Question: I try to set my main tile with the templatew TileWide310x150SmallImageAndText02. I had a look at the sample code and took this out of it:
'''
ITileSquare310x310SmallImagesAndTextList04 tileContent =
TileContentFactory.CreateTileSquare310x310SmallImagesAndTextList04();
tileContent.Image1.Src = "ms-appx:///Assets/Logo.png";
tileContent.TextHeading1.Text = "Cashflow";
tileContent.TextWrap1.Text = "Income: 500";
tileContent.TextWrap2.Text = "Spending: 400";
tileContent.TextWrap3.Text = "Earnings: 200";
// Create a notification for the Wide310x150 tile using one of the available templates for the size.
ITileWide310x150SmallImageAndText02 wide310x150Content =
TileContentFactory.CreateTileWide310x150SmallImageAndText02();
wide310x150Content.Image.Src = "ms-appx:///Assets/Logo.png";
wide310x150Content.TextHeading.Text = "Cashflow";
wide310x150Content.TextBody1.Text = "Income: 500";
wide310x150Content.TextBody2.Text = "Spending: 400";
wide310x150Content.TextBody3.Text = "Earnings: 200";
// Create a notification for the Square150x150 tile using one of the available templates for the size.
ITileSquare150x150PeekImageAndText01 square150x150Content =
TileContentFactory.CreateTileSquare150x150PeekImageAndText01();
square150x150Content.Image.Src = "ms-appx:///Assets/Logo.png";
square150x150Content.TextHeading.Text = "Cashflow";
square150x150Content.TextBody1.Text = "Income: 500";
square150x150Content.TextBody2.Text = "Spending: 300";
square150x150Content.TextBody3.Text = "Earnings: 200";
// Attach the Square150x150 template to the Wide310x150 template.
wide310x150Content.Square150x150Content = square150x150Content;
// Attach the Wide310x150 template to the Square310x310 template.
tileContent.Wide310x150Content = wide310x150Content;
// Send the notification to the application? tile.
TileUpdateManager.CreateTileUpdaterForApplication().Update(tileContent.CreateNotification());
'''
This will show the tile correctly in the 150x150 size, but not in the wide. Then only the text is shown but not the image.
Here's a screenshot:

Thanks for your help!
NPadrutt
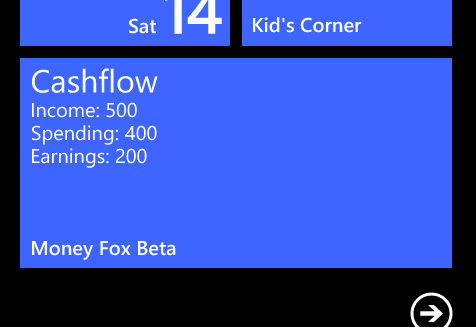
Answer: The SmallImageAndText Templates only show an Image on Windows, not on Phone.
Please refer to the <URL> for the direfences here.
Tipp: Template catalog is available at <URL>